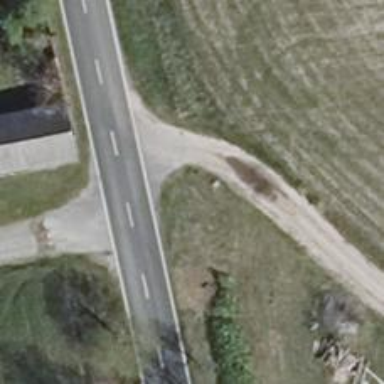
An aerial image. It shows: Emergency access point on the road.